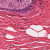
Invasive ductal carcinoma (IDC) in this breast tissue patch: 0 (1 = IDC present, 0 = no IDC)